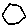
Label: hexagon